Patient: sex F, age 58
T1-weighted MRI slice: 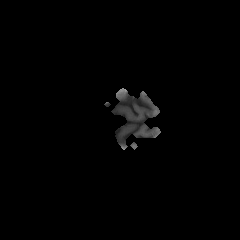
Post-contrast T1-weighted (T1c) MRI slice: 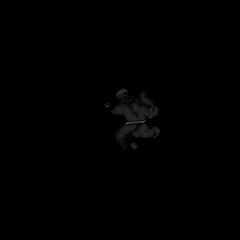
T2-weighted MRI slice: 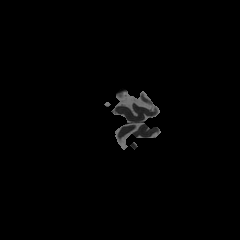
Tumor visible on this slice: no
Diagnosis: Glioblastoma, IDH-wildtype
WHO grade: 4